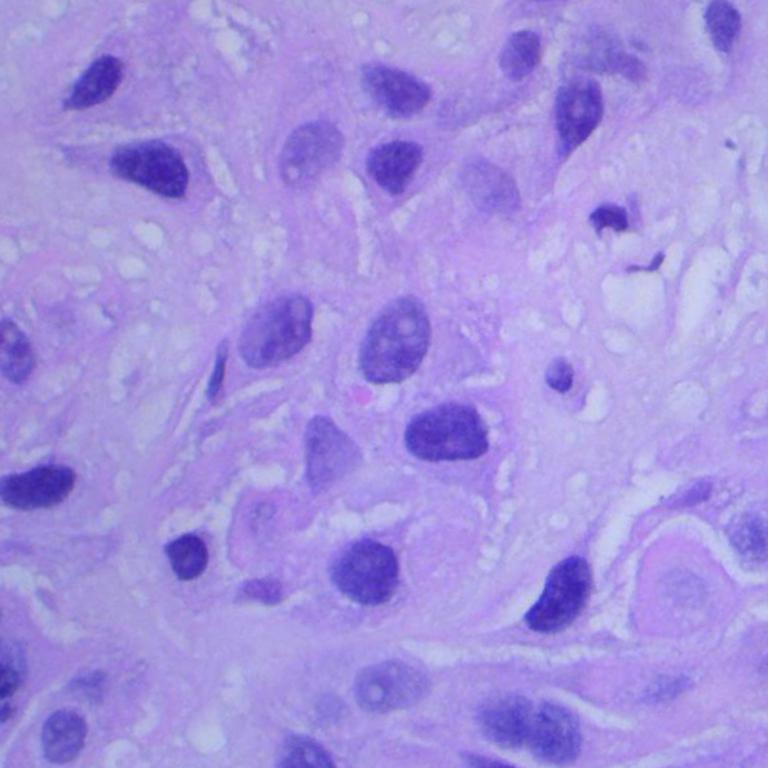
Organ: lung
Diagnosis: squamous carcinomas